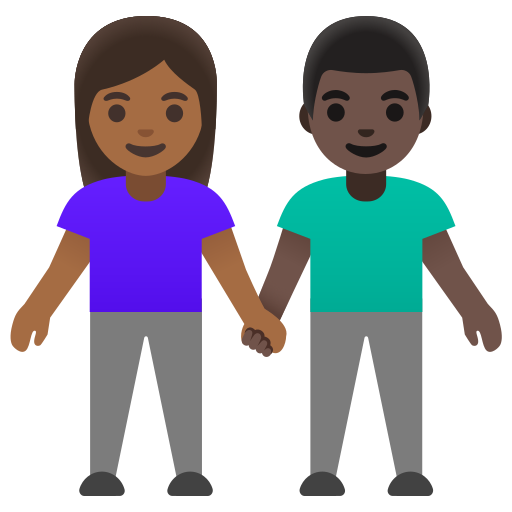
Emoji: 👩🏾‍🤝‍👨🏿